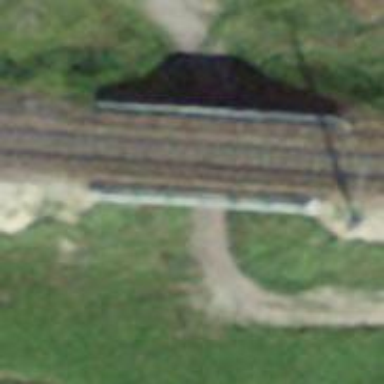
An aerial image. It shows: Footway passing through tunnel.